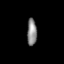
Tissue: lung
Cell type: Smooth muscle cells
Senescence score: 0.6117
Nuclear area (px): 257
Mean DAPI intensity: 136.37